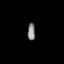
Tissue: prostate
Cell type: Fibroblasts
Senescence score: 0.8072
Nuclear area (px): 130
Mean DAPI intensity: 131.423